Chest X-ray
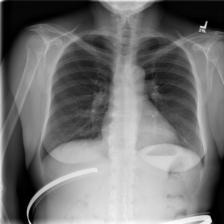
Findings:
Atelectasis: negative
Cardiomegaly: negative
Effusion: negative
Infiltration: negative
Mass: negative
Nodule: negative
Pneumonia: negative
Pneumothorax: negative
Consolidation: negative
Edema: negative
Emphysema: negative
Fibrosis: negative
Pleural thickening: negative
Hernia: negative